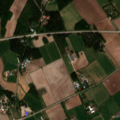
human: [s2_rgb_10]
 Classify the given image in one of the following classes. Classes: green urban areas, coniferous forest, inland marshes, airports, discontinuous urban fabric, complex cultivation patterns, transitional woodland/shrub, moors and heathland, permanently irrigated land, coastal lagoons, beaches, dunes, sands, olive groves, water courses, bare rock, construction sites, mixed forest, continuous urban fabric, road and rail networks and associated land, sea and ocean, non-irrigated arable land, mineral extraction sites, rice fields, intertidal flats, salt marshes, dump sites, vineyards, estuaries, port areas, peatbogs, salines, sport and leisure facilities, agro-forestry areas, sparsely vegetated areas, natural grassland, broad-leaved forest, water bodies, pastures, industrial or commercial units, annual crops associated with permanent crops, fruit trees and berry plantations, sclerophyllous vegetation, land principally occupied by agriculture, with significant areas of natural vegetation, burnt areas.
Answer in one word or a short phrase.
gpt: discontinuous urban fabric, non-irrigated arable land, coniferous forest, mixed forest